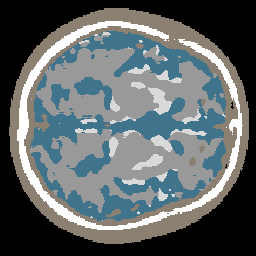
Label: no_lesion